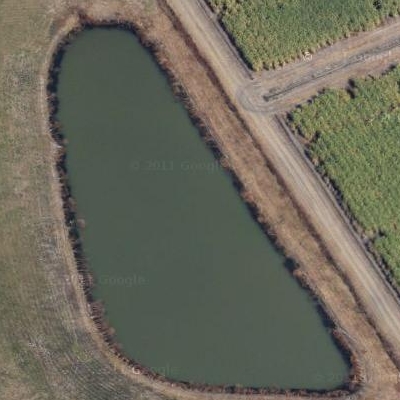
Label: dRiverLake